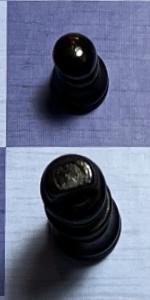
Label: King_Black